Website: walmart
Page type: payment
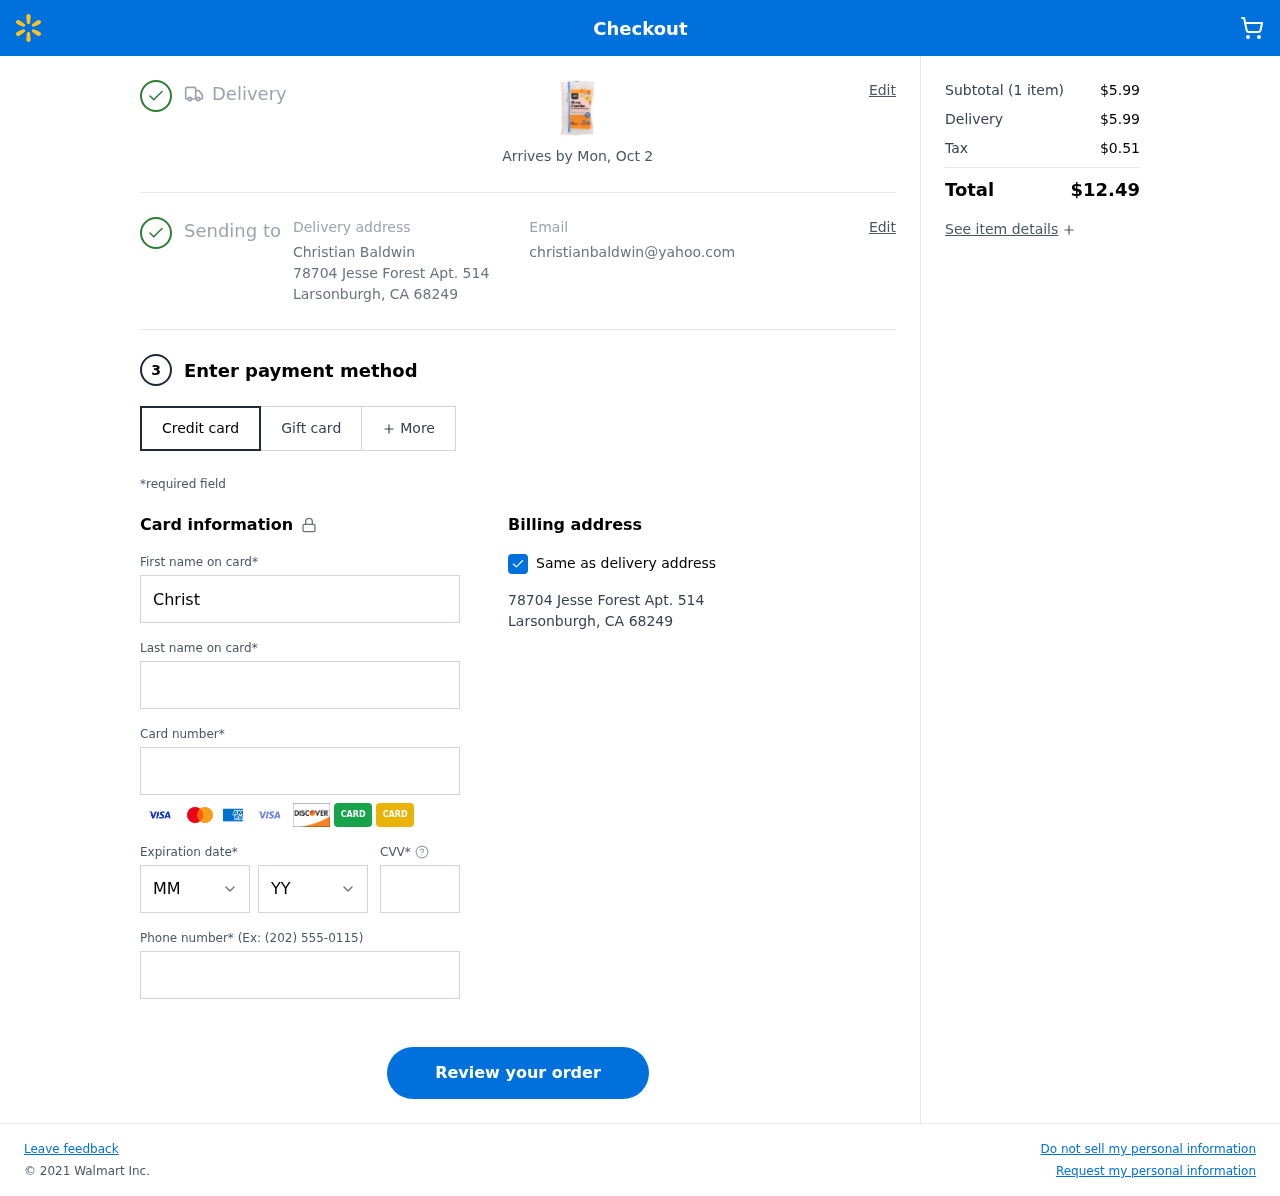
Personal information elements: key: PII_CARD_CVV
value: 017
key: PII_CARD_EXPIRY_MONTH
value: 10
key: PII_CARD_EXPIRY_YEAR
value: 30
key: PII_CARD_NUMBER
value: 2275 2143 8581 6526
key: PII_CITY
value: Larsonburgh
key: PII_EMAIL
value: christianbaldwin@yahoo.com
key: PII_FIRSTNAME
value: Christian
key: PII_FULLNAME
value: Christian Baldwin
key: PII_LASTNAME
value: Baldwin
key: PII_PHONE
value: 7453727499
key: PII_POSTCODE
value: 68249
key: PII_STATE_ABBR
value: CA
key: PII_STREET
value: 78704 Jesse Forest Apt. 514
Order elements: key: ORDER_DELIVERY_DATE
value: Arrives by Mon, Oct 2
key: ORDER_NUM_ITEMS
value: (1 item)
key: ORDER_SUBTOTAL
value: $5.99
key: ORDER_SHIPPING_COST
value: $5.99
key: ORDER_TAX
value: $0.51
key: ORDER_TOTAL
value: $12.49